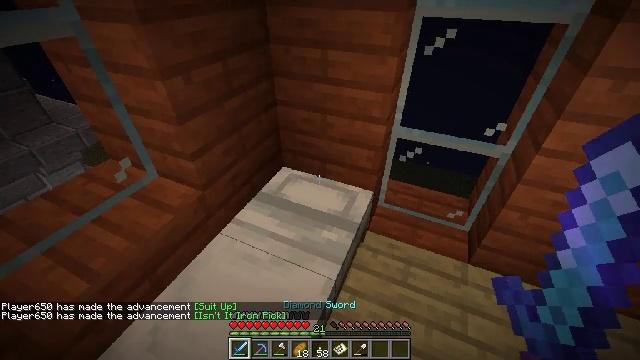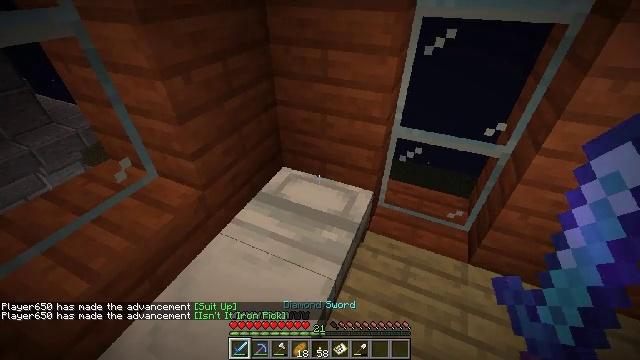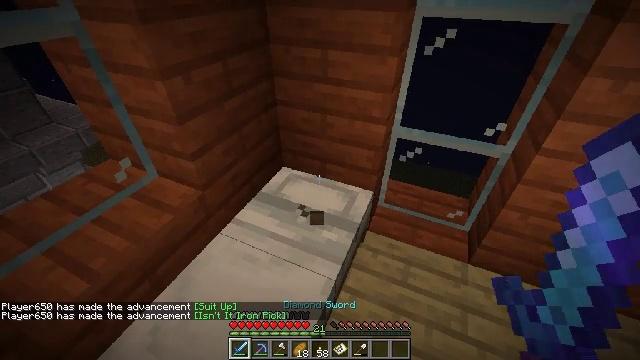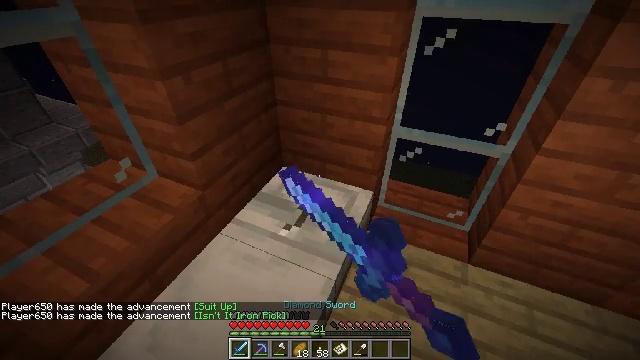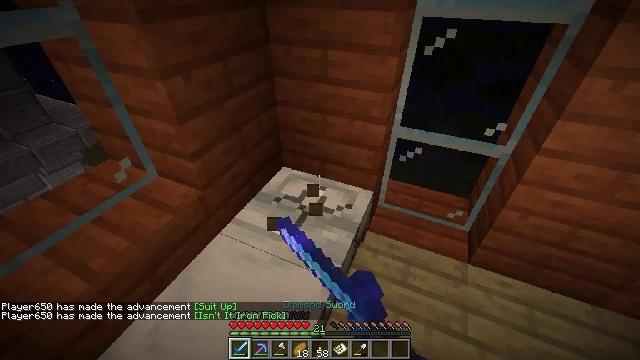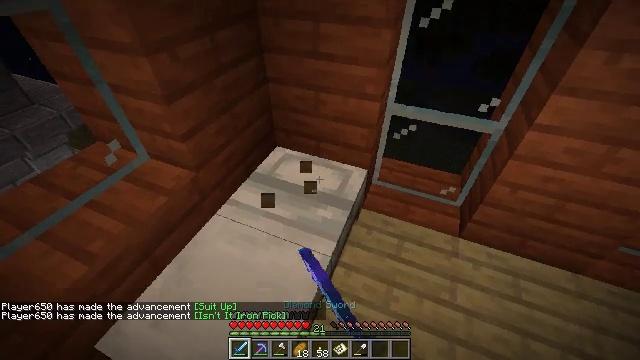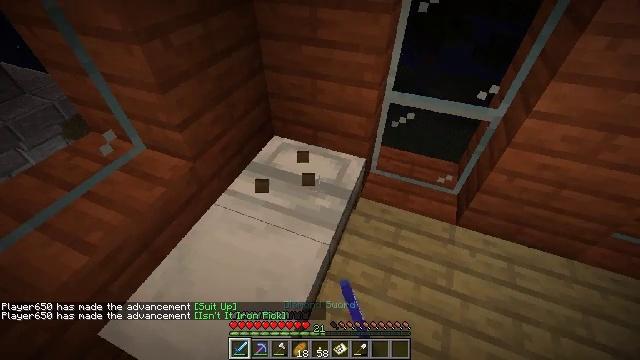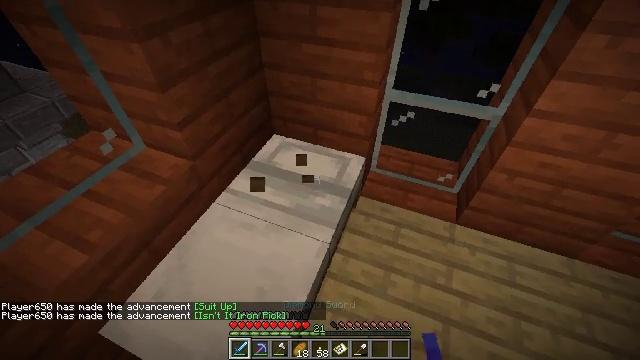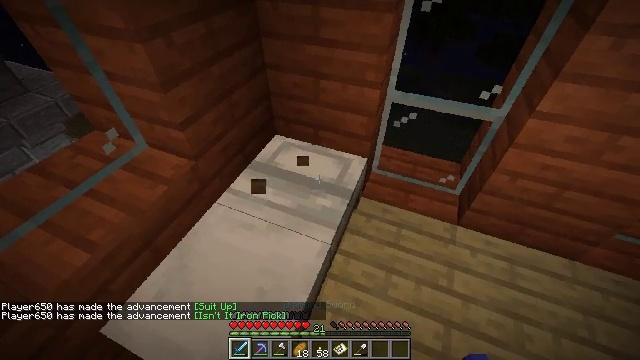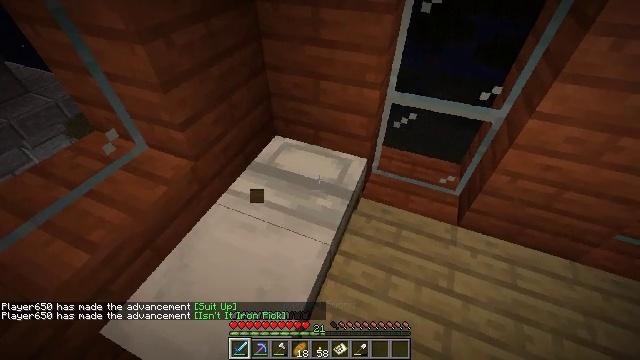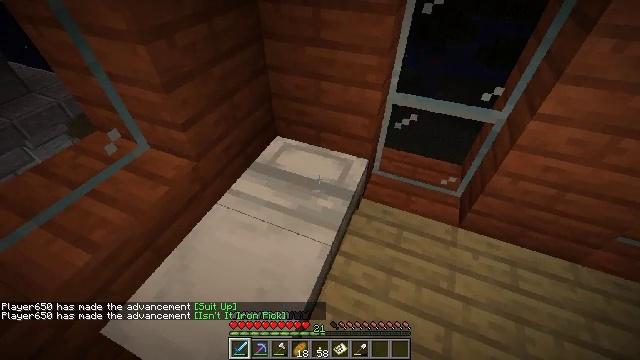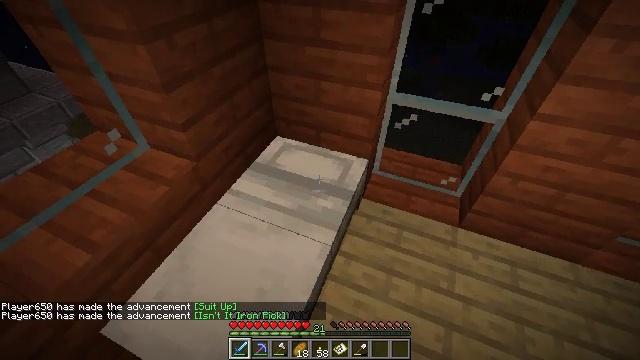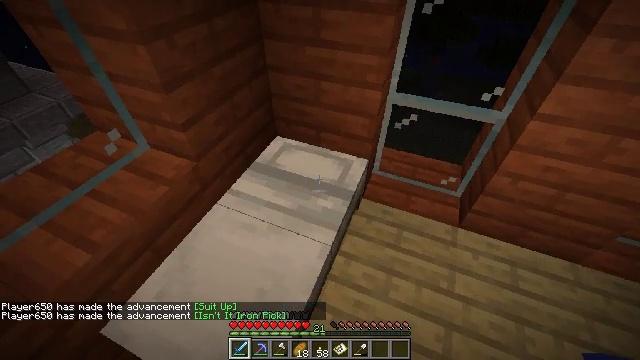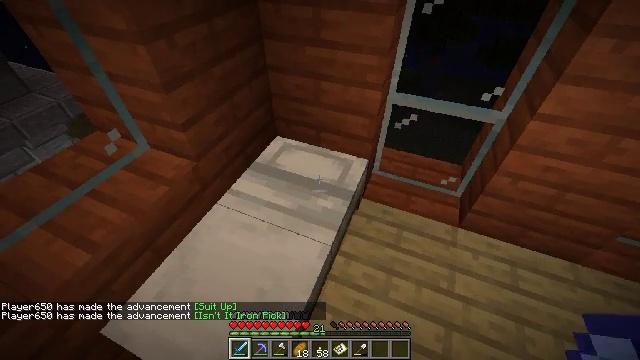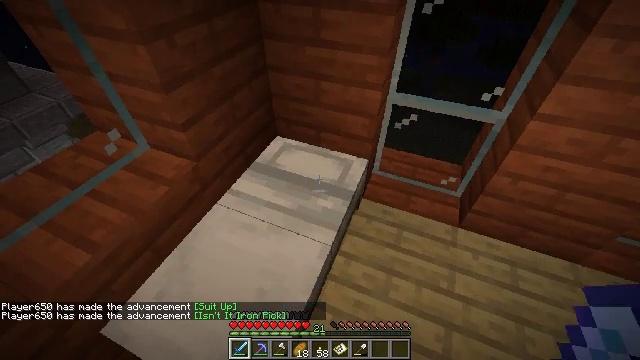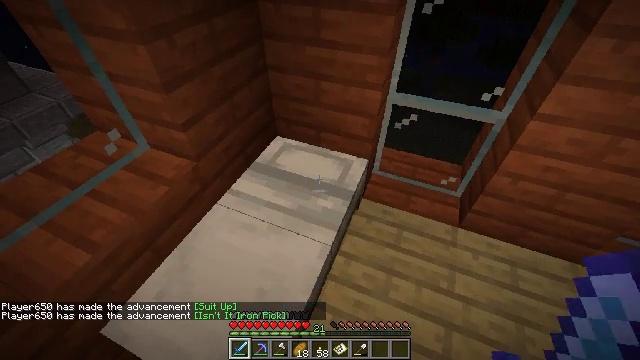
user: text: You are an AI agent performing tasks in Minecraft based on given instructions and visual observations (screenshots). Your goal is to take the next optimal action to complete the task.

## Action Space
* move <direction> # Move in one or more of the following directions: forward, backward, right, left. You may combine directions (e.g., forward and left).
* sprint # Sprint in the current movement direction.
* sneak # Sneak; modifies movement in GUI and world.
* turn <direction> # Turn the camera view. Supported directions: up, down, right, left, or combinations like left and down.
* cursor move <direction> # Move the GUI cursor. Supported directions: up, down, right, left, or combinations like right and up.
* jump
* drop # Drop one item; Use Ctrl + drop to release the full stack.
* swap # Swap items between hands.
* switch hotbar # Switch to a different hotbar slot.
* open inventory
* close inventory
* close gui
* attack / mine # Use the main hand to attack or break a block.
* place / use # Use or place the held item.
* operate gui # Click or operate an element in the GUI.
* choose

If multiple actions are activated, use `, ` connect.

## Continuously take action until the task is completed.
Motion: motion action
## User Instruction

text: Hunt the skeleton.
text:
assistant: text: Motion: no_op
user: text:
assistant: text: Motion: attack / mine
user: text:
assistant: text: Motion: attack / mine
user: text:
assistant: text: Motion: attack / mine
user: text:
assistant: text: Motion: turn right and down
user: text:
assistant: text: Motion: turn down
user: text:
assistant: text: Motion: no_op
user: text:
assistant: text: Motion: no_op
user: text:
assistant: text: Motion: no_op
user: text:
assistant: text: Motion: no_op
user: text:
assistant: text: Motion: use / place
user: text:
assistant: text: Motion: use / place
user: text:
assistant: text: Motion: no_op
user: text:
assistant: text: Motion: no_op
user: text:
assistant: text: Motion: no_op
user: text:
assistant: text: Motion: turn left and down
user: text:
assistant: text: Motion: no_op
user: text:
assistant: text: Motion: cursor move left and up, open gui
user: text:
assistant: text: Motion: no_op
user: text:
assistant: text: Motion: cursor move left
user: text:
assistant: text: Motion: no_op
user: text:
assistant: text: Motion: cursor move left and down
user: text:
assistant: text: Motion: cursor move left and down
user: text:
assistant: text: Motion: no_op
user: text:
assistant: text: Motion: no_op
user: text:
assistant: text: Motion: no_op
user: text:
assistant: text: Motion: no_op
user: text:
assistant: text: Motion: no_op
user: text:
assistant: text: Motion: no_op
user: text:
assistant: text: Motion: no_op